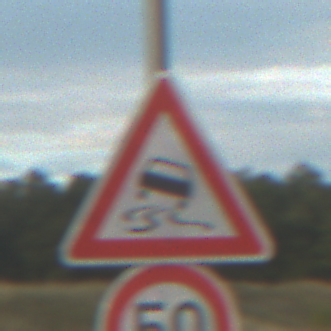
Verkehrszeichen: SchleuderOderRutschgefahr
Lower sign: Geschwindigkeit50
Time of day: SunriseSunset
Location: Outdoor (RoadRail)
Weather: PartlyCloudy
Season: NotSpecified
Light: Natural